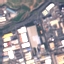
Land use / land cover class: Industrial